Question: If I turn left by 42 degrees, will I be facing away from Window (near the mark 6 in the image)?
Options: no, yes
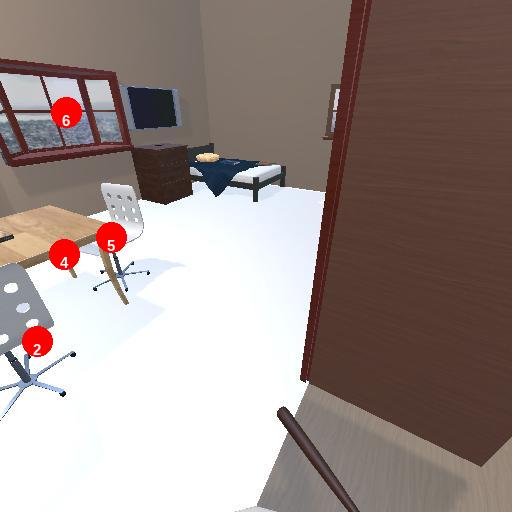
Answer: no